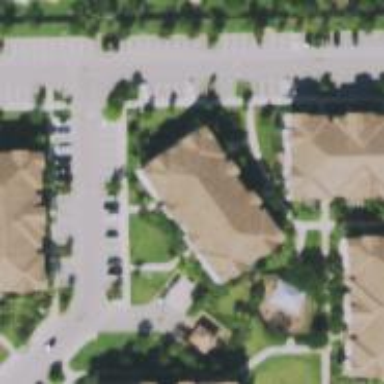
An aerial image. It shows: Image showing building with apartments.